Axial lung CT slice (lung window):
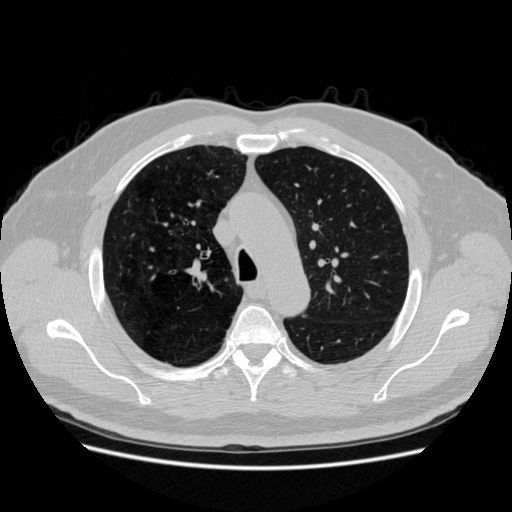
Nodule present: no